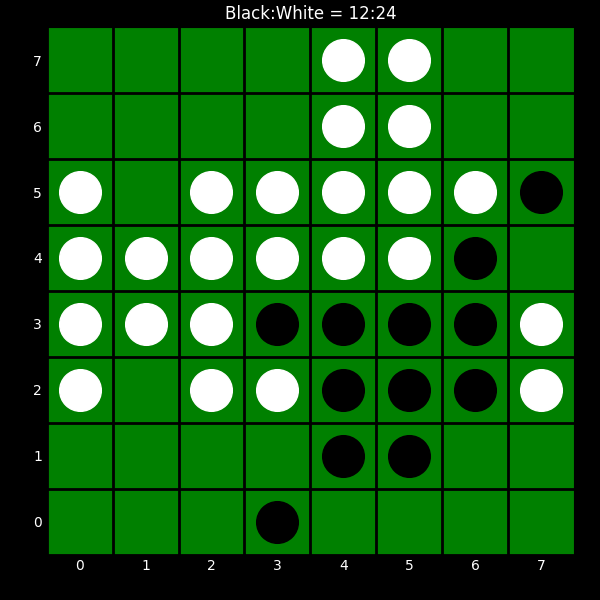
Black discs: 12
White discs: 24